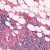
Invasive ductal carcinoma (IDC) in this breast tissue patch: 1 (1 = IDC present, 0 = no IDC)